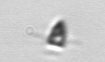
Label: Pyramimonas